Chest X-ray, PA view. Patient: 33 years old, sex F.
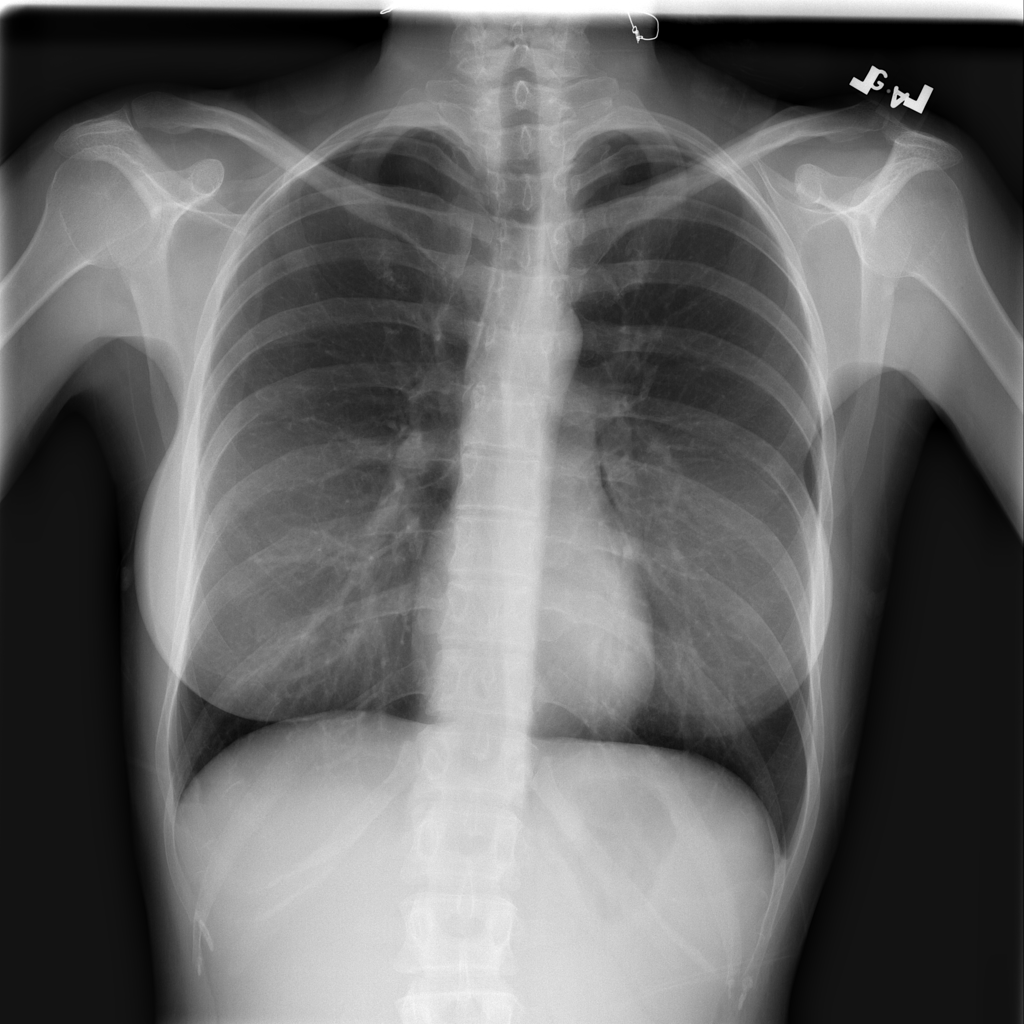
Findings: No Finding